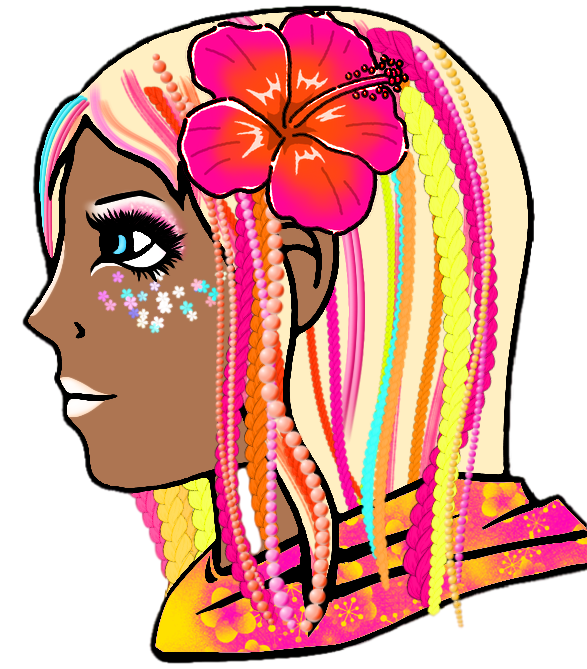
Label: 4_Yes_Chad